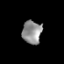
Tissue: prostate
Cell type: T cells
Senescence score: 0.3534
Nuclear area (px): 437
Mean DAPI intensity: 144.705